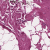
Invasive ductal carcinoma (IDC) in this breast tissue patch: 0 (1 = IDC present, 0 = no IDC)